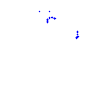
Particle: proton